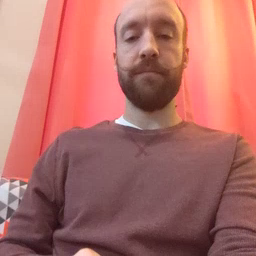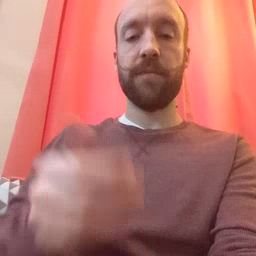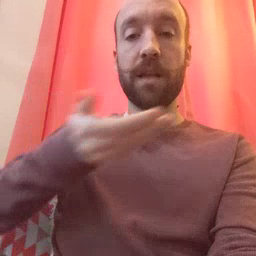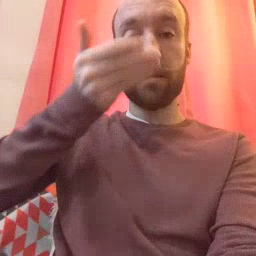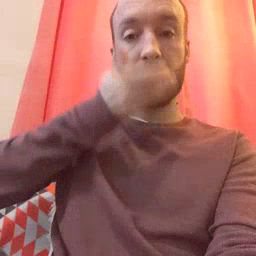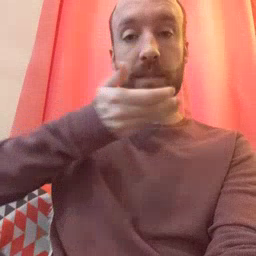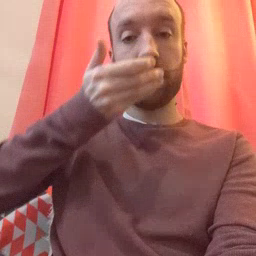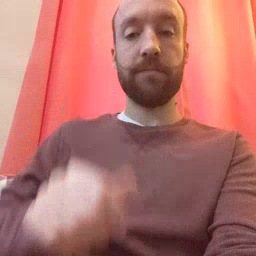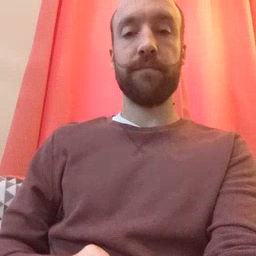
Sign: cereal